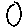
Label: circle